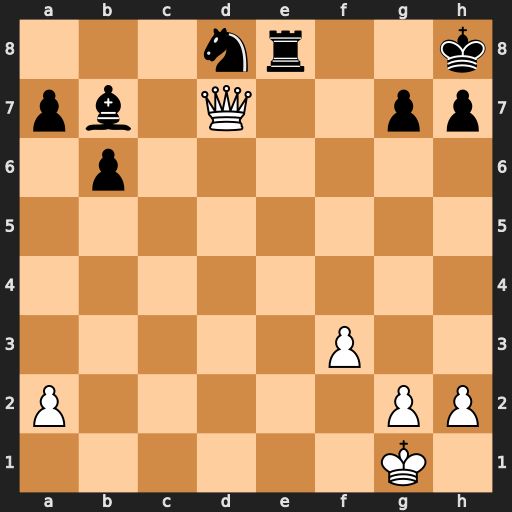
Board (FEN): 3nr2k/pb1Q2pp/1p6/8/8/5P2/P5PP/6K1
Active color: w
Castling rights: -
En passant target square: -
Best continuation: Qxe8#